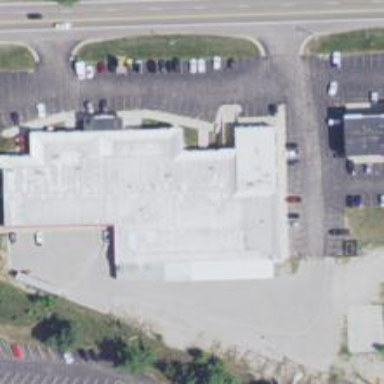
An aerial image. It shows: Healthcare clinic.